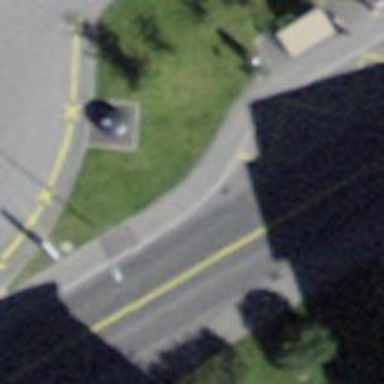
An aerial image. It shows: Sidewalk along the footway.